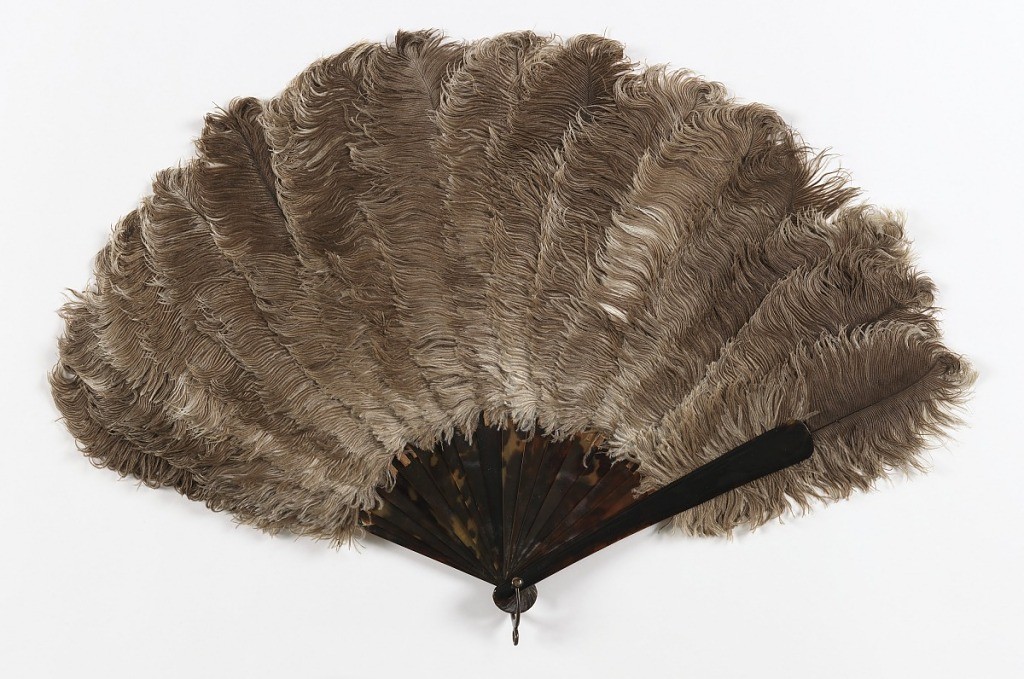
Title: Brisé fan
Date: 1880–1900
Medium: Ostrich feathers, tortoise shell sticks, silk ribbon
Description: Brisé fan. Natural-colored, uncurled ostrich feathers applied to sticks which are tortoise shell to the shoulder; the remainder to the tip is whale bone to which the feathers are attached with thread. Brown satin ribbon.